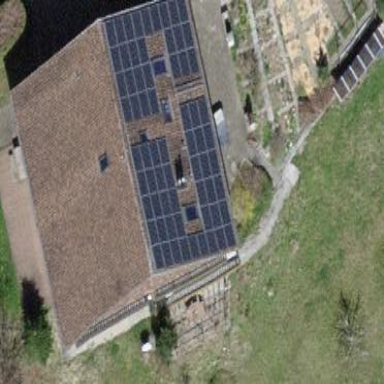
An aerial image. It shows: Solar power generator.